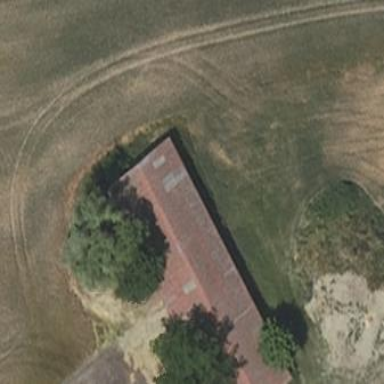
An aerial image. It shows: Rural barn.